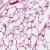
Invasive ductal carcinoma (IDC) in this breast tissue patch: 1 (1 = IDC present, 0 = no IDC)